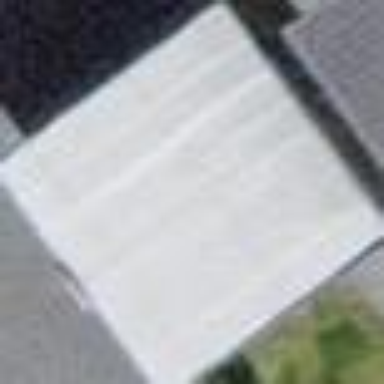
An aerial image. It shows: Garage.